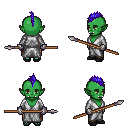
a pixel art fantasy rpg character, female body template, orc, green skin, white robe, robe skirt, blue mohawk hairstyle, metal gloves, ghillies, spear, four views (front, back, left, right), 2x2 character sprite sheet, small pixel art, hard edges, no anti-aliasing